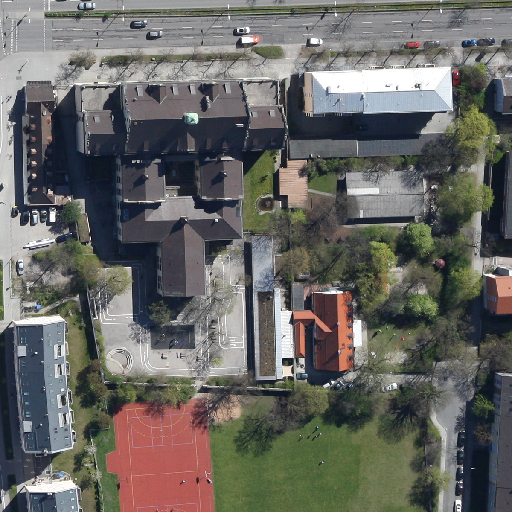
Referring expression: light-duty vehicle in the parking area